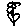
Label: flower